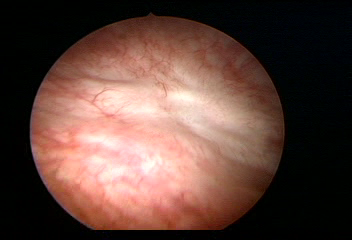
Modality: WLC
Class: Normal mucosa
Bladder cancer association: No